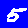
Digit: 5